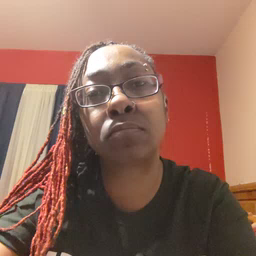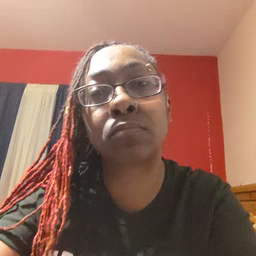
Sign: animal